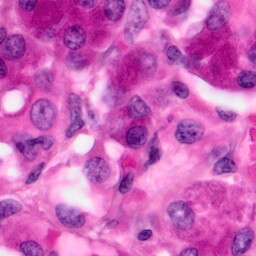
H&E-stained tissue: Pancreatic